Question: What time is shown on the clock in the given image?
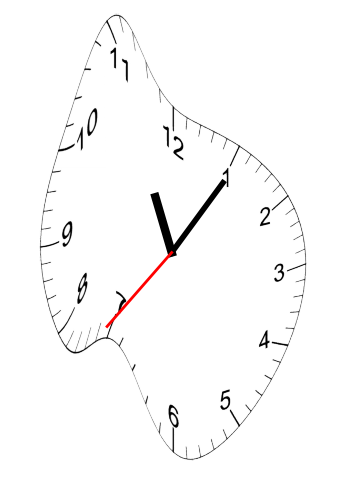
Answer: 11:05:36